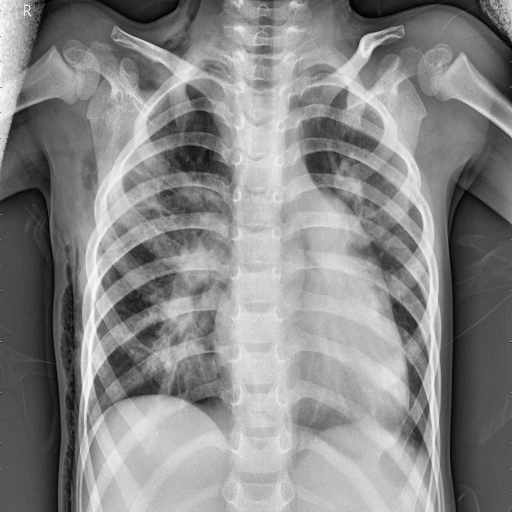
Finding: PNEUMONIA